Question: I have set up a ViewPager for swipeable tabs and now I want to add titles at the top of the page to indicate what fragment is being shown.
This is the code so far:
'''
<?xml version="1.0" encoding="utf-8"?>
<LinearLayout xmlns:android="http://schemas.android.com/apk/res/android"
android:layout_width="fill_parent"
android:layout_height="fill_parent"
android:orientation="vertical" >
<android.support.v4.view.ViewPager
android:id="@+android:id/viewpager"
android:layout_width="fill_parent"
android:layout_height="fill_parent" />
</LinearLayout>
'''
'''
public class MainActivity extends FragmentActivity {
private PagerAdapter mPagerAdapter;
@Override
protected void onCreate(Bundle savedInstanceState) {
super.onCreate(savedInstanceState);
super.setContentView(R.layout.activity_main);
this.initialisePaging();
}
private void initialisePaging() {
List<Fragment> fragments = new Vector<Fragment>();
// Add fragments here
fragments.add(Fragment.instantiate(this, PickerFragment.class.getName()));
fragments.add(Fragment.instantiate(this, DisplayFragment.class.getName()));
this.mPagerAdapter = new PageAdapter(super.getSupportFragmentManager(), fragments);
ViewPager pager = (ViewPager)super.findViewById(R.id.viewpager);
pager.setAdapter(this.mPagerAdapter);
}
}
'''
'''
public class PageAdapter extends FragmentPagerAdapter {
private List<Fragment> fragments;
public PageAdapter(FragmentManager fm, List<Fragment> fragments) {
super(fm);
this.fragments = fragments;
}
@Override
public Fragment getItem(int position) {
return this.fragments.get(position);
}
@Override
public int getCount() {
return this.fragments.size();
}
}
'''
This works and I am able to swipe between the two tabs but there are no titles.
I want to end up with something that looks like this:

I would appreciate any help on how I could set this up.
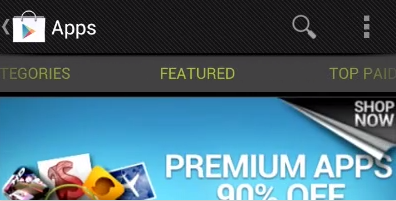
Answer: After looking <URL>, as suggested in the comments, I did the following:
I added a in :
'''
<?xml version="1.0" encoding="utf-8"?>
<LinearLayout xmlns:android="http://schemas.android.com/apk/res/android"
android:layout_width="fill_parent"
android:layout_height="fill_parent"
android:orientation="vertical" >
<android.support.v4.view.ViewPager
android:id="@+android:id/viewpager"
android:layout_width="fill_parent"
android:layout_height="fill_parent" >
<android.support.v4.view.PagerTitleStrip
android:layout_width="wrap_content"
android:layout_height="wrap_content"
android:layout_gravity="top" />
</android.support.v4.view.ViewPager>
</LinearLayout>
'''
Then in I added the following method:
'''
@Override
public CharSequence getPageTitle(int position) {
return "Title Here";
}
'''